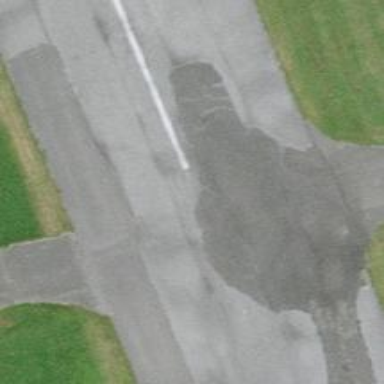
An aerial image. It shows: Image of taxiway at airport.